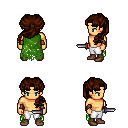
a pixel art fantasy rpg character, male body template, human, tanned skin, green tattered cape, white pants, brown princess hairstyle, leather bracers, brown shoes, dagger, four views (front, back, left, right), 2x2 character sprite sheet, small pixel art, hard edges, no anti-aliasing